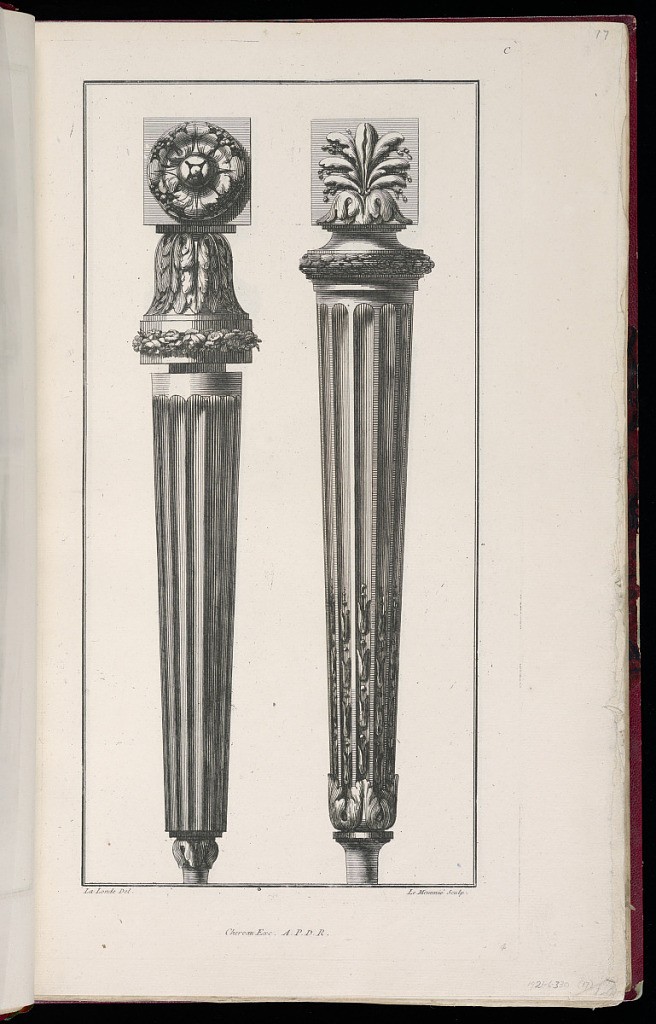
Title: Two Furniture Leg Designs
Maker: Richard de Lalonde, French, active 1780–96
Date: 1775-1788
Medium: Etching on off-white laid paper
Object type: Print
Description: Two furniture leg designs, arranged horizontally on the page. The leg at left has a top block with a round rosette, a cove of cascading acanthus leaves, a flat wound round with a garland of roses, and fluting down the shaft. The leg at right features a top block with a carved palmette, a shoulder with bound laurel leaves, and a fluted shaft, near the bottom of which is bead and leaf cabling and acanthus leaves. The plate is signed and numbered, although the page has been trimmed and the bottom half of the plate number is cut off.